Question: I have the following mySQL query which takes 26 seconds due to the count / avg function and GROUP BY (and this is without any records in the grouped on table: gemrating). Without the GROUP BY part of the query, it takes 0.1293 sec. Is there a way (e.g. temporary tables) to speed this up? I know one option is to save the sum/count/average info in the main table - but only if I have to. All joined (and 'ORDER BY' and 'WHERE') fields are indexed as primary keys with the exception the sum_rating field from SUM(rating) which the user can optionally choose.
Some overview: gems is a table of posts and replies. In order to select the posts with their replies, I have it joined to itself. But this requires users and gemdetail (attachments) to be joined once to the post (g) and once to the replies (r).
I am on a shared server using php. I have not used temporary tables before so could use some direction or examples. I am also open to hearing of other ways to solve having so many joins... Thanks in advance.
See Below
'''
SELECT g.gemid as ggemid, g.title as gtitle, g.descr, g.userid as guserid, gemdetail.filename, g.dateentered as gdateentered, g.post, g.sort as gsort, g.grade as ggrade, g.page as gpage, g.page2 as gpage2, g.tab as gtab, concat(users.firstname,' ',users.lastname) AS gfullname, r.gemid as rgemid, r.title as rtitle, r.descr as rdescr, r.userid as ruserid, r.filename as rfilename, r.dateentered as rdateentered, r.post as rpost, r.sort as rsort, r.fullname as rfullname, rt.sum_rating as gsum_rating, rt.ave_experience as gave_experience, rt.count_experience as gcount_experience, rt.count_comments as gcount_comments
FROM gems g
LEFT JOIN users ON g.userid = users.userid
LEFT JOIN gemdetail ON g.gemid = gemdetail.gemid
LEFT JOIN (
SELECT title, g2.gemid, g2.replygemid, g2.descr, g2.userid, g2.dateentered, g2.post, g2.sort, gd.filename, concat(users.firstname,' ',users.lastname) AS fullname FROM gems g2
LEFT JOIN gemdetail gd ON g2.gemid = gd.gemid
LEFT JOIN users ON g2.userid = users.userid ) r ON g.gemid = r.replygemid
INNER JOIN (
SELECT gemrating.gemid, avg(experience) as ave_experience, SUM(rating) as sum_rating, COUNT(experience) as count_experience, COUNT(comments) as count_comments FROM gems
LEFT JOIN gemrating ON gems.gemid = gemrating.gemid
WHERE ISNULL(replygemid) AND gems.tab =0 AND gems.grade = '8' AND gems.page='physics' AND gems.page2='hydraulics'
GROUP BY gemrating.gemid
ORDER BY gems.sort asc, gemrating.gemid LIMIT 0, 25) rt ON g.gemid = rt.gemid
WHERE ISNULL(g.replygemid) AND g.tab =0 AND g.grade = '8' AND g.page='physics' AND g.page2='hydraulics'
ORDER BY gsort asc, ggemid, rsort, filename
NOTE: Just Key fields
PRIMARY KEY ('gemid'),
KEY 'userid' ('userid'),
KEY 'grade' ('grade'(4)),
KEY 'page' ('page'),
KEY 'page2' ('page2'),
KEY 'title' ('title'(50)),
KEY 'sort' ('sort'),
KEY 'tab' ('tab'),
KEY 'descr' ('descr'(255)),
KEY 'replygemid' ('replygemid'),
KEY 'replygemid_2' ('replygemid')
gemdetail;
+--------------+--------------+------+-----+----------------+
| Field | Type | Null | Key | Extra |
+--------------+--------------+------+-----+----------------+
| gemdetailid | int(10) | NO | PRI | auto_increment |
| gemid | int(10) | NO | MUL | |
| filename | varchar(100) | YES | MUL | |
+--------------+--------------+------+-----+----------------+
gemrating;
+----------------+--------------+------+-----+-----------------+
| Field | Type | Null | Key | Extra |
+----------------+--------------+------+-----+-----------------+
| gemratingid | int(10) | NO | PRI | auto_increment |
| gemid | int(10) | NO | MUL | |
| rating | tinyint(4) | YES | | |
| userid | int(10) | NO | MUL | |
+----------------+--------------+------+-----+------------------
users;
+-------------------+--------------+------+-----+----------------+
| Field | Type | Null | Key | Extra |
+-------------------+--------------+------+-----+----------------+
| userid | int(10) | NO | PRI | auto_increment |
| firstname | varchar(50) | NO | | |
| lastname | varchar(50) | NO | | |
+-------------------+--------------+------+-----+----------------+
'''

'''
Profiling
StatusDocumentation Time
Starting 82 us
Waiting For Query Cache Lock 22 us
Checking Query Cache For Query 222 us
Checking Permissions 22 us
Checking Permissions 16 us
Checking Permissions 16 us
Checking Permissions 16 us
Checking Permissions 16 us
Checking Permissions 16 us
Checking Permissions 16 us
Checking Permissions 16 us
Checking Permissions 18 us
Opening Tables 58 us
System Lock 199 us
Optimizing 23 us
Statistics 28 us
Preparing 25 us
Executing 20 us
Sorting Result 17 us
Sending Data 108 us
Optimizing 33 us
Statistics 96 us
Preparing 33 us
Creating Tmp Table 57 us
Executing 20 us
Copying To Tmp Table 553 us
Sorting Result 72 us
Sending Data 195 us
Optimizing 22 us
Statistics 38 us
Preparing 22 us
Executing 17 us
Sending Data 6 ms
Converting HEAP To MyISAM 12.6 ms
Sending Data 25.5 s
Optimizing 82 us
Statistics 54 us
Preparing 38 us
Executing 32 us
Sorting Result 26 us
Sending Data 186 us
Removing Tmp Table 34 us
Sending Data 34 us
Waiting For Query Cache Lock 25 us
Sending Data 76 us
Init 96 us
Optimizing 29 us
Statistics 46 us
Preparing 41 us
Creating Tmp Table 118 us
Executing 26 us
Copying To Tmp Table 78.9 ms
Sorting Result 234 us
Sending Data 252 us
End 27 us
Removing Tmp Table 27 us
End 22 us
Query End 22 us
Closing Tables 22 us
Removing Tmp Table 31 us
Closing Tables 22 us
Removing Tmp Table 6.8 ms
Closing Tables 62 us
Removing Tmp Table 23 us
Closing Tables 17 us
Removing Tmp Table 19 us
Closing Tables 46 us
Freeing Items 64 us
Logging Slow Query 21 us
Logging Slow Query 76 us
Cleaning Up 25 us
Showing rows 0 - 13 ( 14 total, Query took 25.6179 sec)
'''
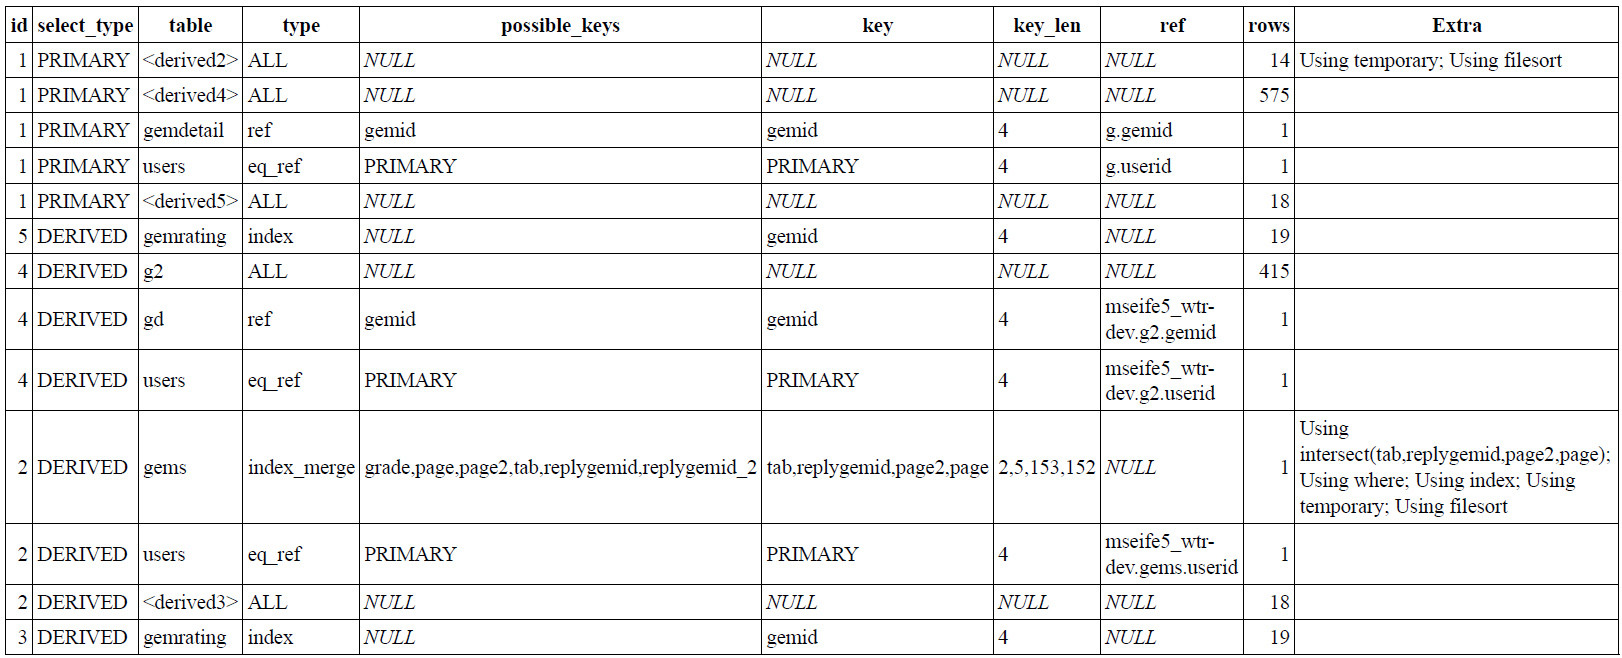
Answer: Given your answer, and the fact that the subquery 'rt' runs in .0010s, this query should work fine:
'''
SELECT
g.gemid as ggemid,
g.title as gtitle,
g.descr,
g.userid as guserid,
gemdetail.filename,
g.dateentered as gdateentered,
g.post,
g.sort as gsort,
g.grade as ggrade,
g.page as gpage,
g.page2 as gpage2,
g.tab as gtab,
concat(users.firstname,' ',users.lastname) AS gfullname,
g2.gemid as rgemid,
g2.title as rtitle,
g2.descr as rdescr,
g2.userid as ruserid,
gd.filename as rfilename,
g2.dateentered as rdateentered,
g2.post as rpost,
g2.sort as rsort,
concat(u2.firstname,' ',u2.lastname) as rfullname,
rt.sum_rating as gsum_rating,
rt.ave_experience as gave_experience,
rt.count_experience as gcount_experience,
rt.count_comments as gcount_comments
FROM gems g
LEFT JOIN users ON g.userid = users.userid
LEFT JOIN gemdetail ON g.gemid = gemdetail.gemid
LEFT JOIN gems g2 ON g.gemid = g2.replygemid
LEFT JOIN users u2 ON g2.userid = u2.userid
LEFT JOIN gemdetail gd ON g2.gemid = gd.gemid
JOIN (
SELECT
gemrating.gemid,
AVG(experience) as ave_experience,
SUM(rating) as sum_rating,
COUNT(experience) as count_experience,
COUNT(comments) as count_comments
FROM gems
LEFT JOIN gemrating ON gems.gemid = gemrating.gemid
WHERE
ISNULL(replygemid)
AND gems.tab = 0
AND gems.grade = '8'
AND gems.page='physics'
AND gems.page2='hydraulics'
GROUP BY gemrating.gemid
) rt ON g.gemid = rt.gemid
WHERE
ISNULL(g.replygemid)
AND g.tab = 0
AND g.grade = '8'
AND g.page = 'physics'
AND g.page2 = 'hydraulics'
ORDER BY
gsort asc,
ggemid,
rsort,
filename
'''
But I'm confused on how such a small amount of rows can take 26 seconds to complete. There might be a hardware problem afterall...